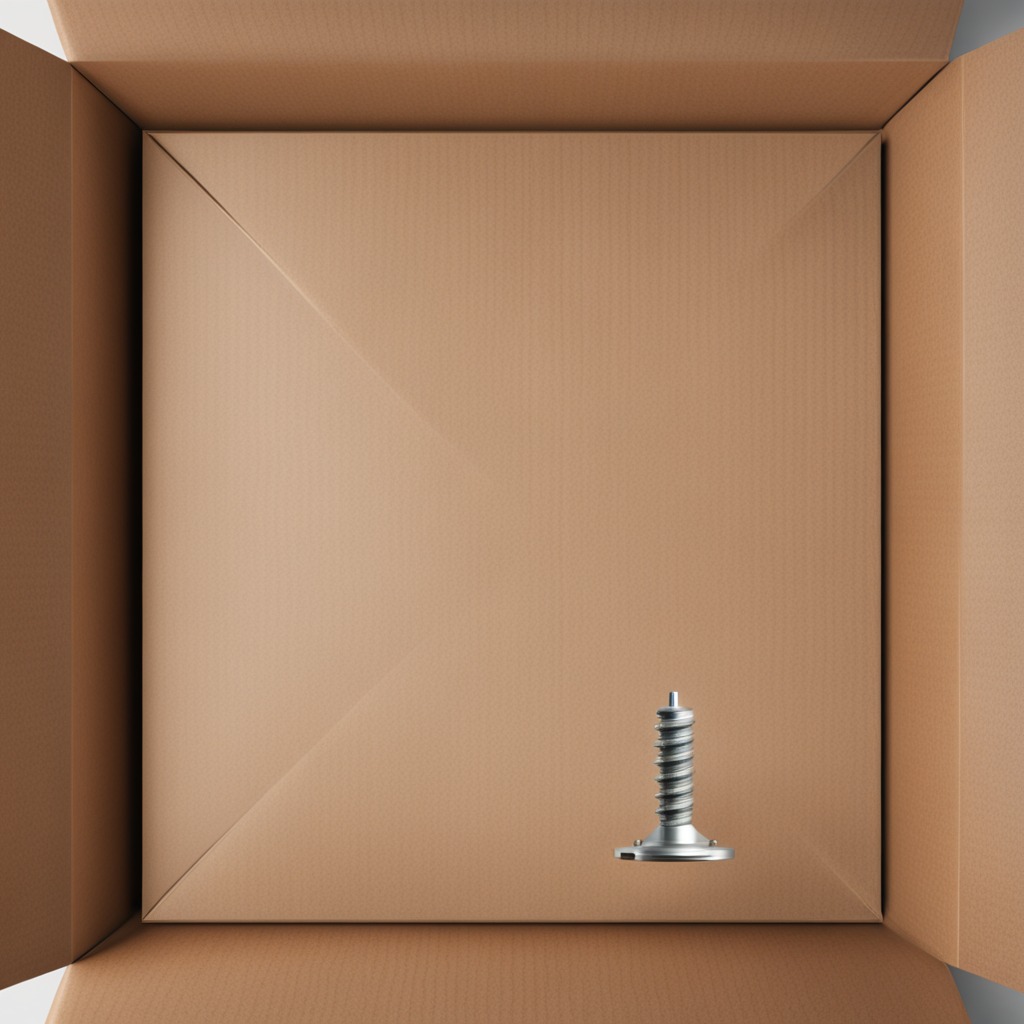
A metal screw lying on the cardboard box surface in an outdoor workshop during daytime bright natural light soft shadows slightly creased but